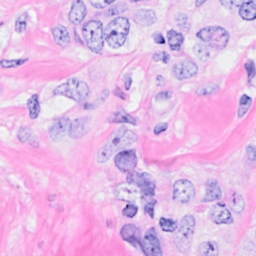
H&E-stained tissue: Breast